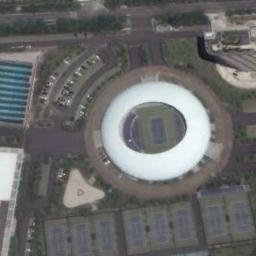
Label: stadium